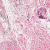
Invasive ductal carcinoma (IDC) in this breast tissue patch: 0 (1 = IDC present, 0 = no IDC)